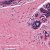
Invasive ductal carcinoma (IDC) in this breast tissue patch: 0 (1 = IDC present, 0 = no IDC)